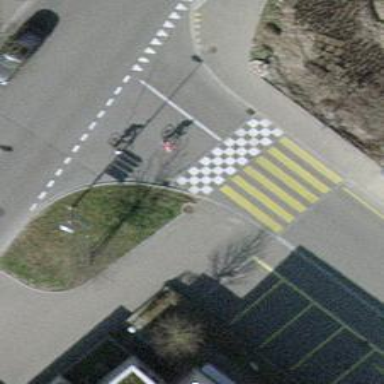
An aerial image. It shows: Asphalt surface with traffic calming table.